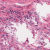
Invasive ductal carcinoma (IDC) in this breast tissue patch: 0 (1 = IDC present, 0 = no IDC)